Interaction volume radius: 10 \u00c5
Interaction volume height: 15 \u00c5
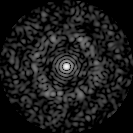
Disorder parameter: 0.8176